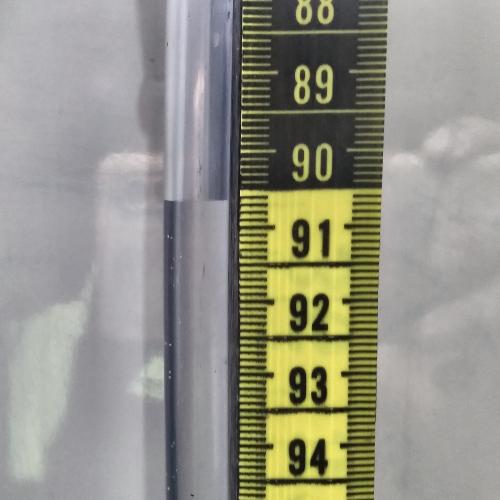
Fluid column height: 90.6 cm